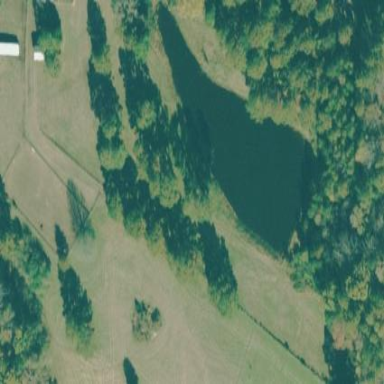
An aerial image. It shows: Serene pond surrounded by nature.